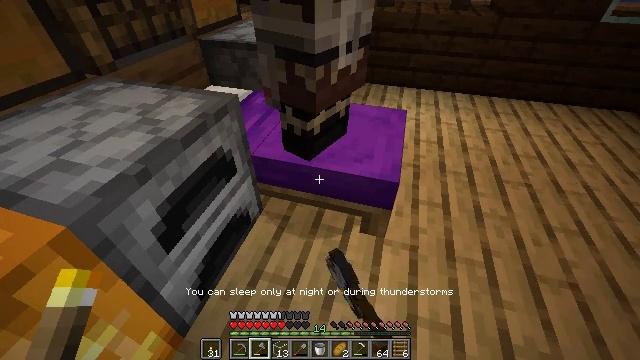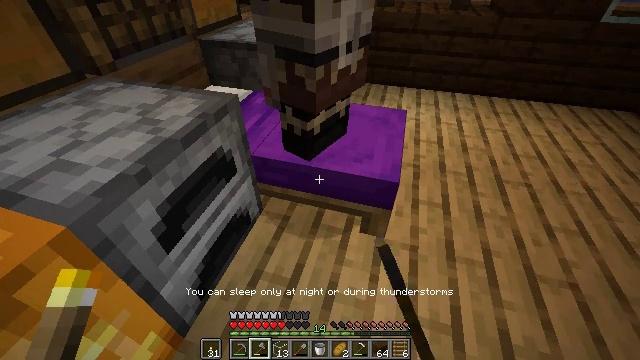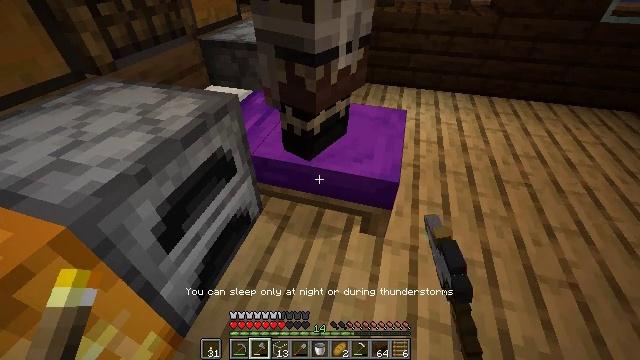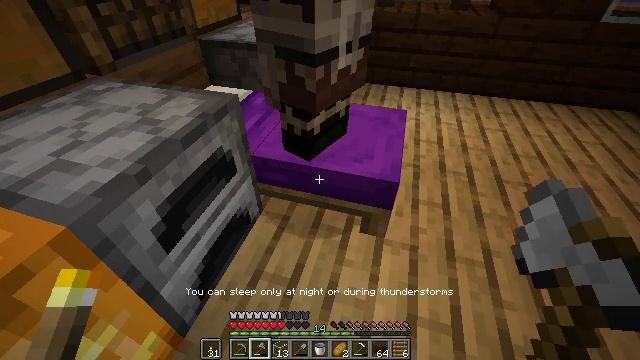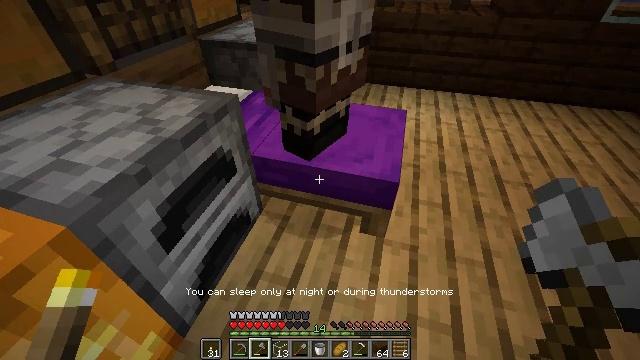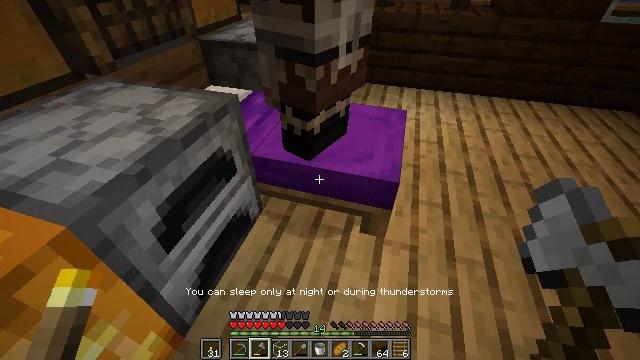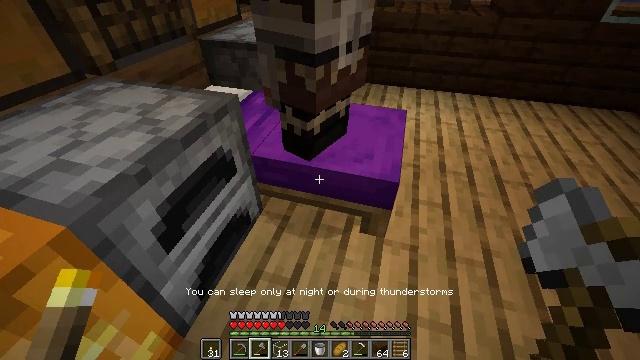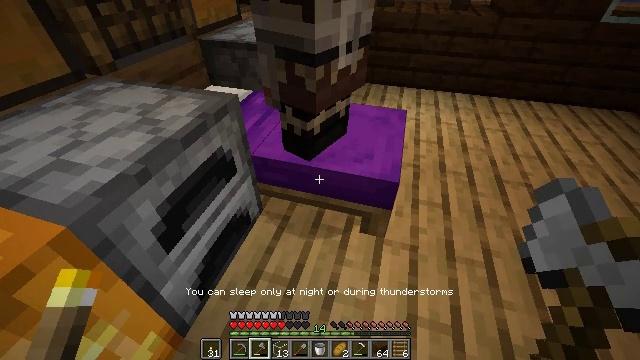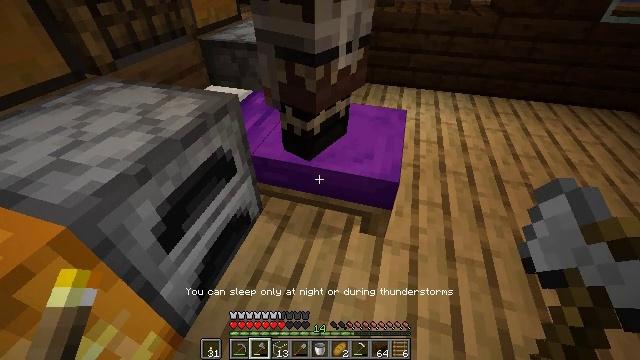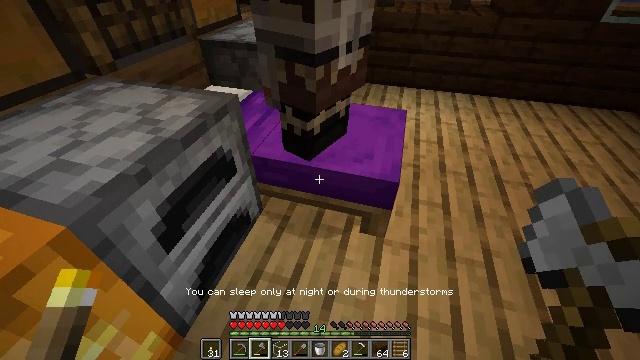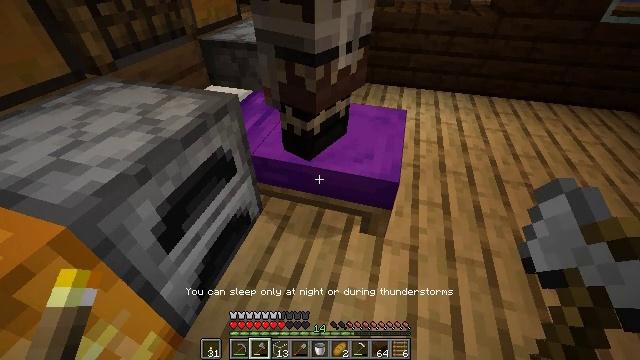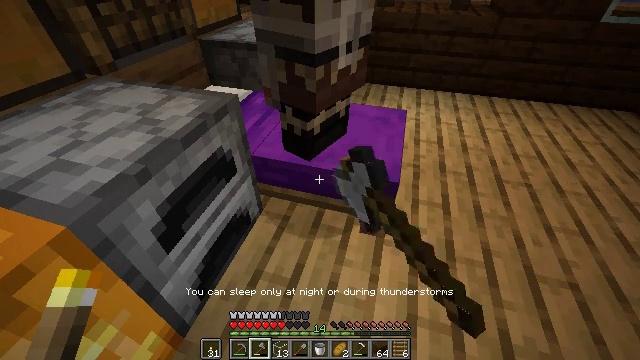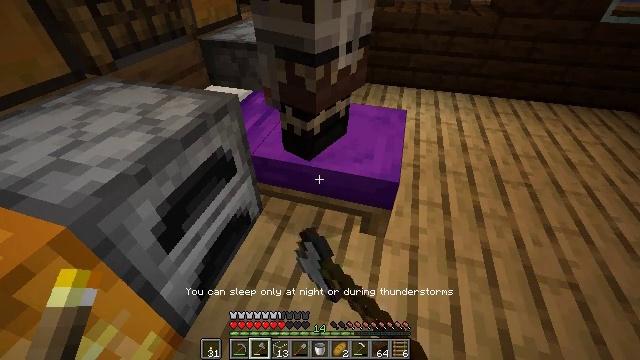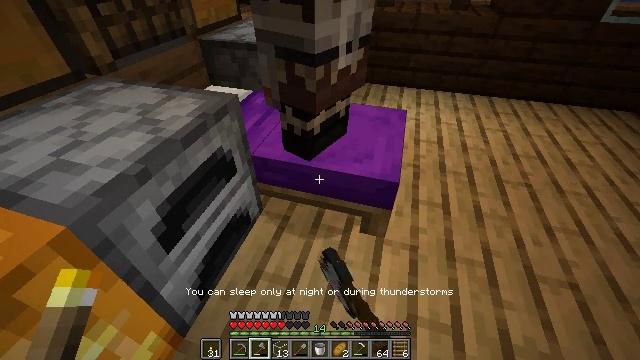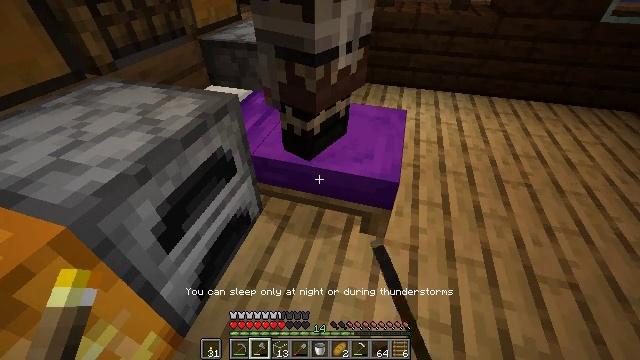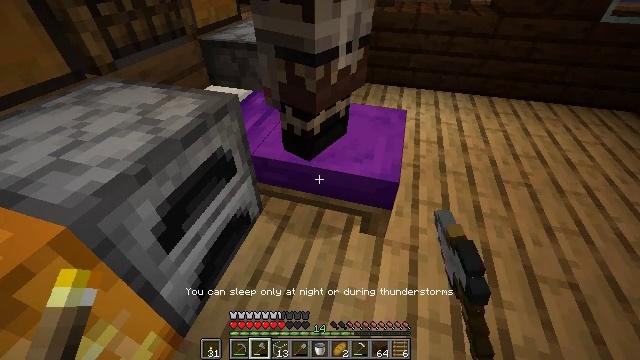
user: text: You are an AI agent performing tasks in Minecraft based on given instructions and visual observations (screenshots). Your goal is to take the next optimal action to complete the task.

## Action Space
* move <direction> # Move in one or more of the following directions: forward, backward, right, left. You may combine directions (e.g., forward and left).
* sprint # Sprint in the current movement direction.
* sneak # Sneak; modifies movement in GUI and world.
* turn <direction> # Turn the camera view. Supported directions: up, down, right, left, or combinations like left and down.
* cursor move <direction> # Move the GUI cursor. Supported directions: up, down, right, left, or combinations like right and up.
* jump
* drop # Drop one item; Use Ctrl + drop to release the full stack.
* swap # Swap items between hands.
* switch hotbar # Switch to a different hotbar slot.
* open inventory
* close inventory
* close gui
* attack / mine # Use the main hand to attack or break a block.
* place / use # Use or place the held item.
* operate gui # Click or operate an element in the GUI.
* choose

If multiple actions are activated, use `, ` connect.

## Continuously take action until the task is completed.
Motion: motion action
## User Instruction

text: Craft multiple cobblestone wall pieces with cobblestone.
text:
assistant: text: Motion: no_op
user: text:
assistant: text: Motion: no_op
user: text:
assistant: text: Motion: no_op
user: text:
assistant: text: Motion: no_op
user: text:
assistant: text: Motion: use / place
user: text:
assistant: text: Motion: use / place
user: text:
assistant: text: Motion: use / place
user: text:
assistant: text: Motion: no_op
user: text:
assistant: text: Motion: no_op
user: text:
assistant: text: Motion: no_op
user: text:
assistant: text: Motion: no_op
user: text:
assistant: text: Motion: no_op
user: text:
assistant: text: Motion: no_op
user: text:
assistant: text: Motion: no_op
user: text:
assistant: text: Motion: no_op
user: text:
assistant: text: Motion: no_op
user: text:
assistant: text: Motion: use / place
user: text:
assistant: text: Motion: use / place
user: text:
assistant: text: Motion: use / place
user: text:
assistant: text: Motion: use / place
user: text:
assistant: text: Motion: no_op
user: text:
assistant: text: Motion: no_op
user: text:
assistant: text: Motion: no_op
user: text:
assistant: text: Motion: no_op
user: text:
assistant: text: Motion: no_op
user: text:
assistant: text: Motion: no_op
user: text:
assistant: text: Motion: no_op
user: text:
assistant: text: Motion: no_op
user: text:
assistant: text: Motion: no_op
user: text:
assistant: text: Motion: no_op